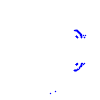
Particle: kaon